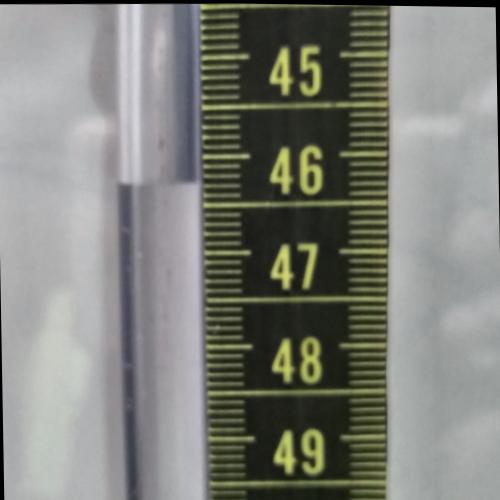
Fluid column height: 46.3 cm